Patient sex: M
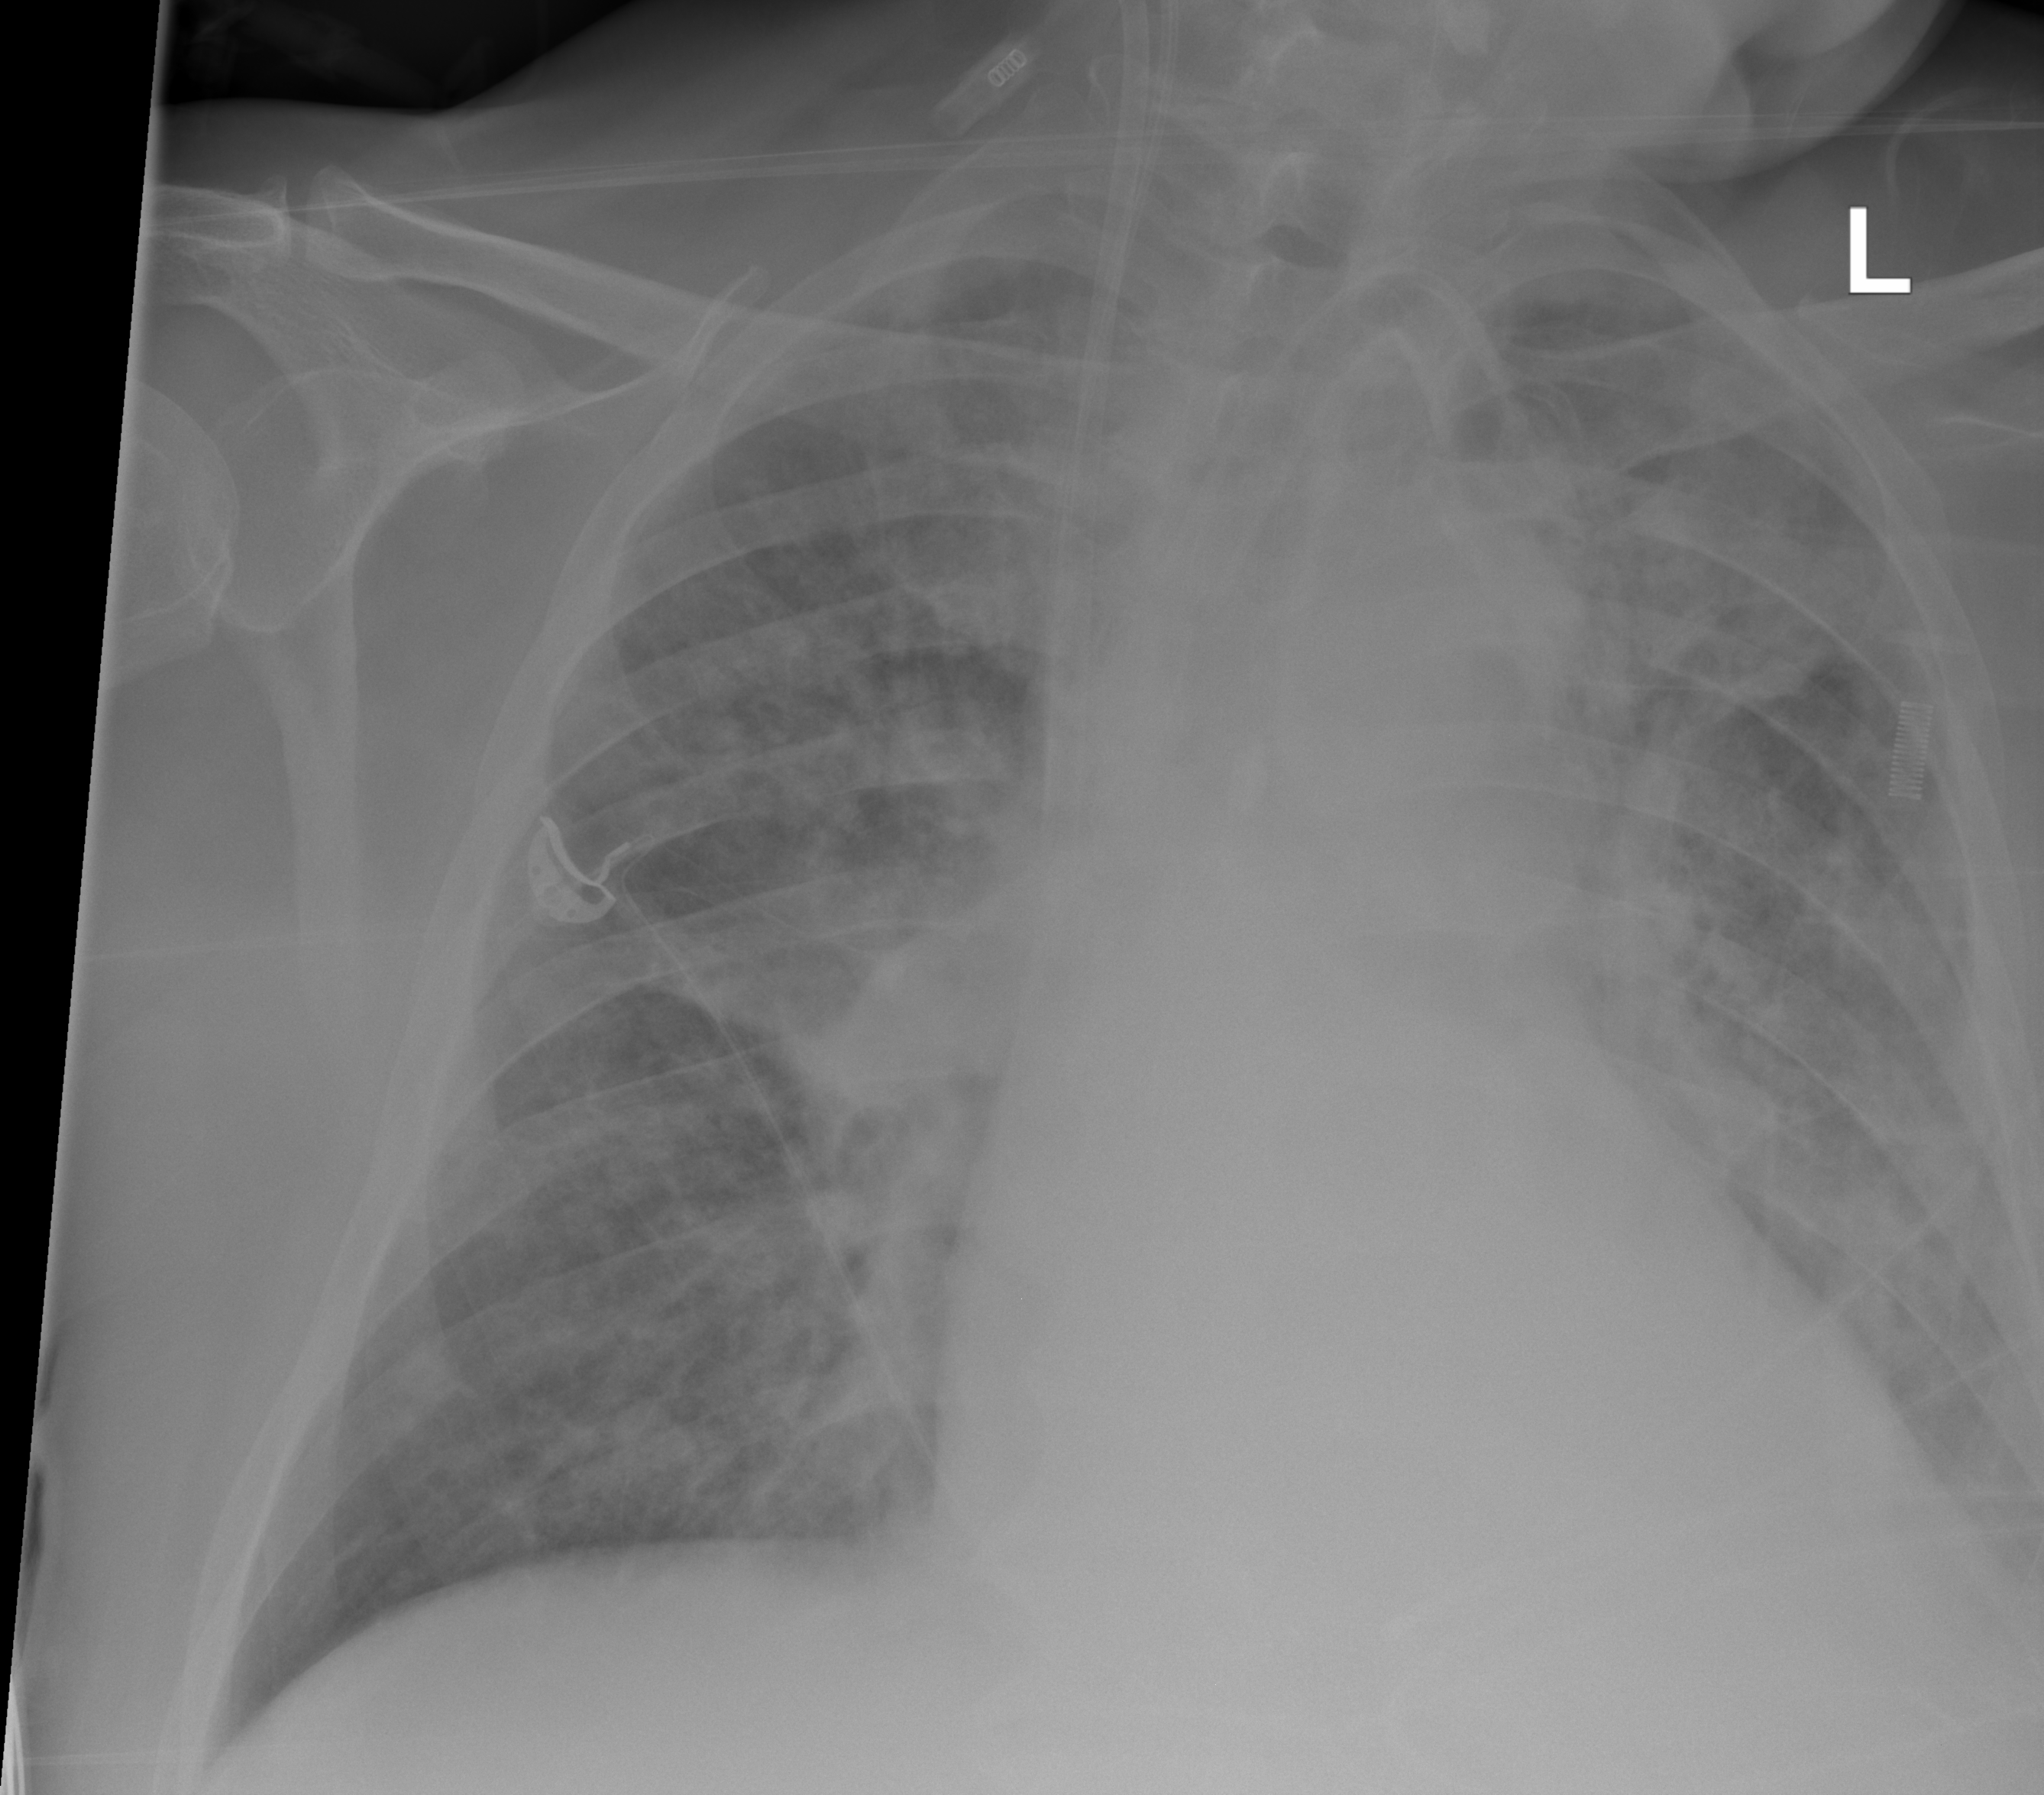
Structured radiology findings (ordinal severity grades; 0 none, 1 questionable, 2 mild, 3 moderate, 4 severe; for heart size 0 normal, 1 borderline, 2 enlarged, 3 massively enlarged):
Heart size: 2
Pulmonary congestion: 0
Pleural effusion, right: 0
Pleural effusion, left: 2
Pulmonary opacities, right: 3
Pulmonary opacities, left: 4
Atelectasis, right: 0
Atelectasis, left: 0